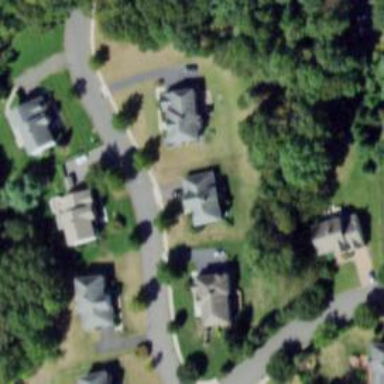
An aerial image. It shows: Residential road.